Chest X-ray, AP view. Patient: 34 years old, sex F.
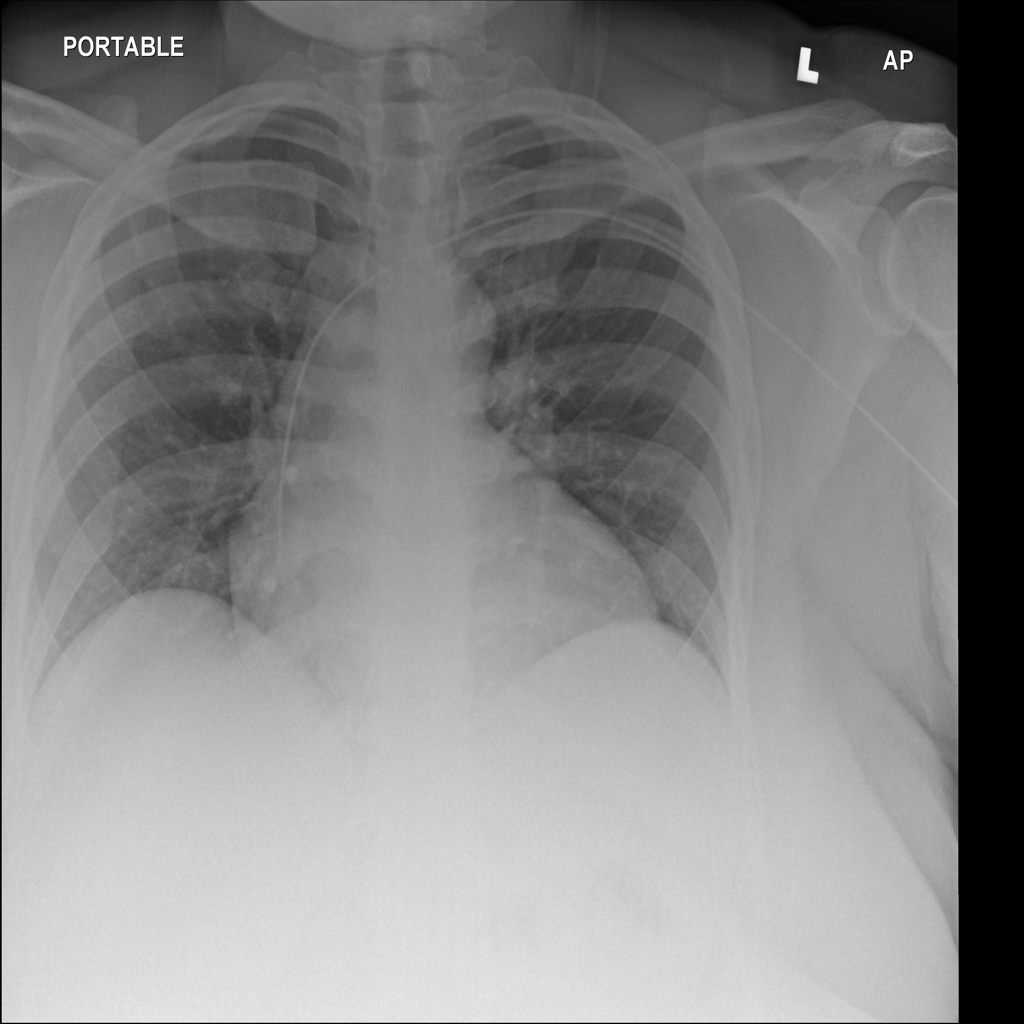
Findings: No Finding